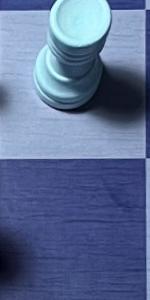
Label: Empty